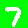
Digit: 7